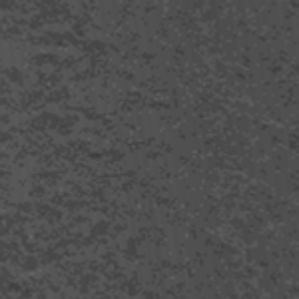
Label: frost